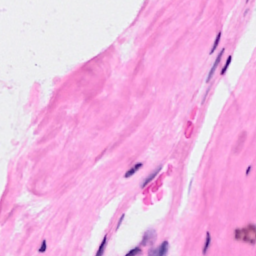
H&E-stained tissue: Breast